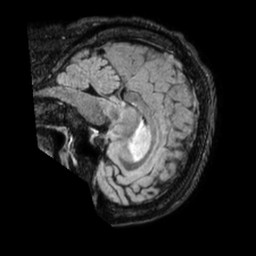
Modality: FLAIR
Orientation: sagittal
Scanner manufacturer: philips
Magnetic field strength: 1.5 T
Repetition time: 4.8 s
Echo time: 0.3363 s